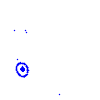
Particle: kaon